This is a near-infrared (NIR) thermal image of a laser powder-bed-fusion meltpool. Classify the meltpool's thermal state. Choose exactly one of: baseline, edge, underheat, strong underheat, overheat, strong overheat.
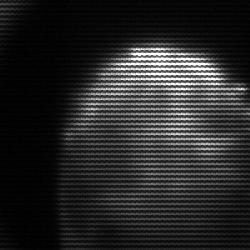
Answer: edge